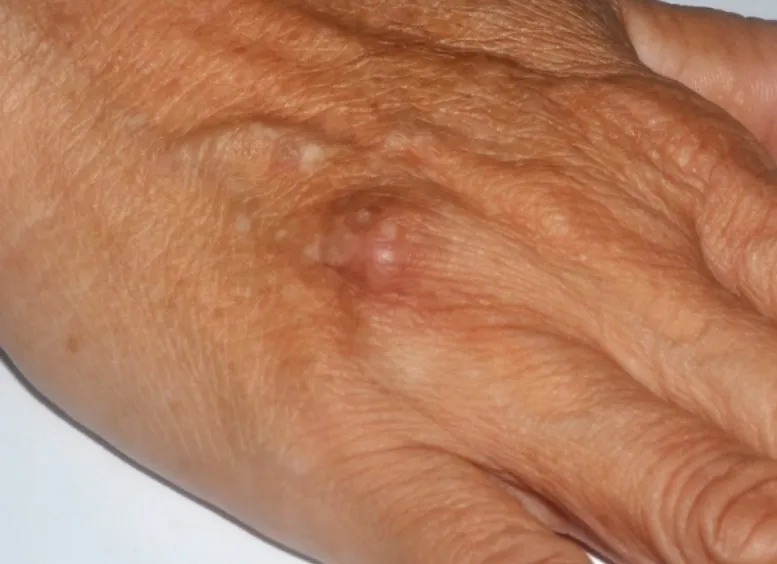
Well-circumscribed, hard, skin-colored dermal nodule, 2 cm in diameter on the dorsal aspect of the right hand of a patient.
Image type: medical_photograph (skin_photograph)